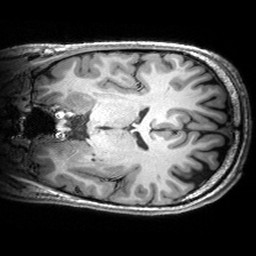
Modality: T1w
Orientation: coronal
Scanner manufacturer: siemens
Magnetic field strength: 3 T
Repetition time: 2.53 s
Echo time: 0.00299 s